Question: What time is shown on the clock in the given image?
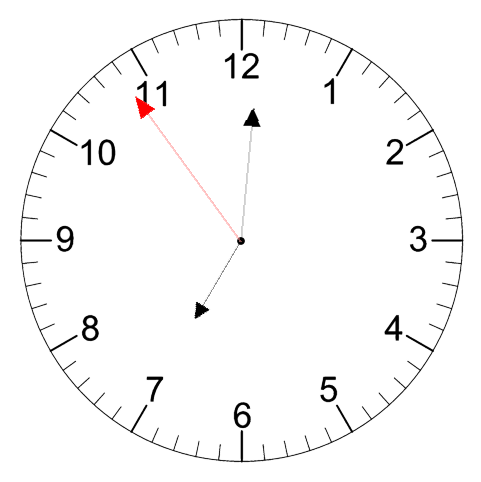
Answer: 07:00:54